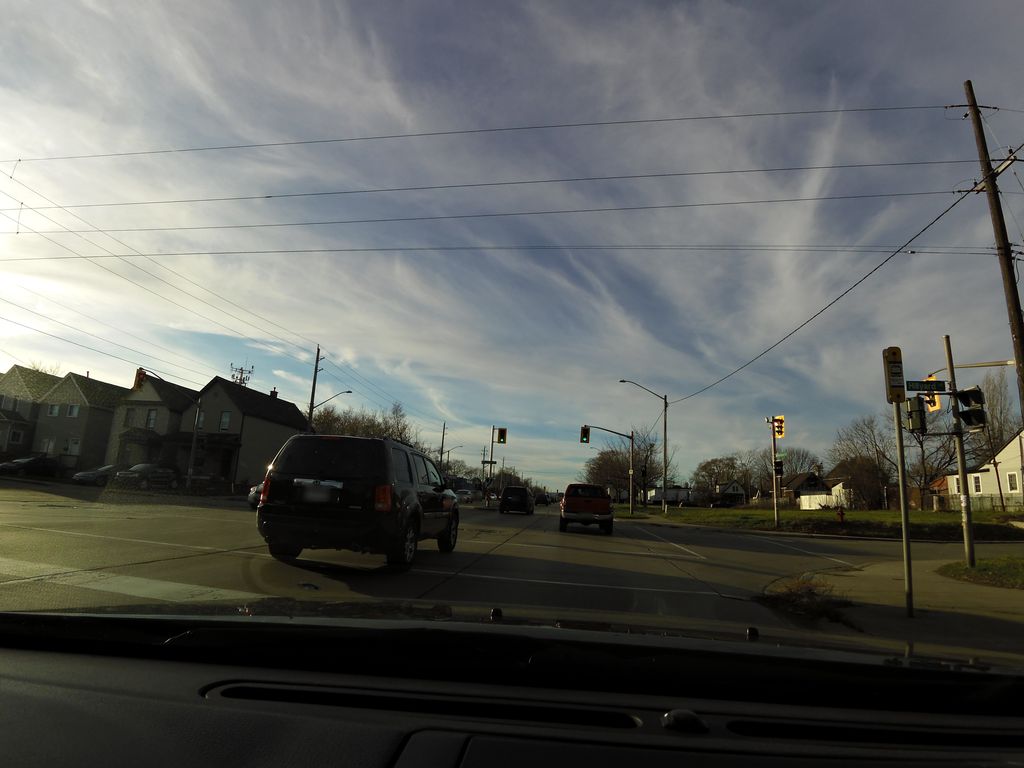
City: hamilton